Question: I have the situation shown in the picture:

How do I move the master head to point to the top commit (Added preferences) because currently I cannot push to the remote repository as it says everything up to date (expected, since master is not pointing to the most recent commit)
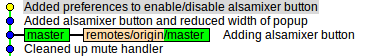
Answer: What about:
'''
$ git checkout master
$ git merge --ff-only <hash of topmost commit>
'''